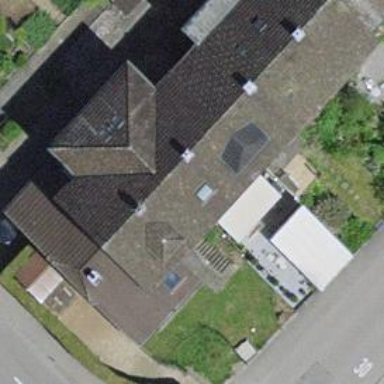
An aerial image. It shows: Terrace-style building with gabled roof.